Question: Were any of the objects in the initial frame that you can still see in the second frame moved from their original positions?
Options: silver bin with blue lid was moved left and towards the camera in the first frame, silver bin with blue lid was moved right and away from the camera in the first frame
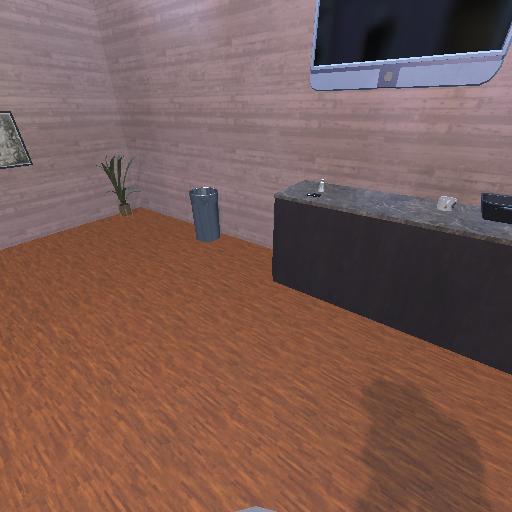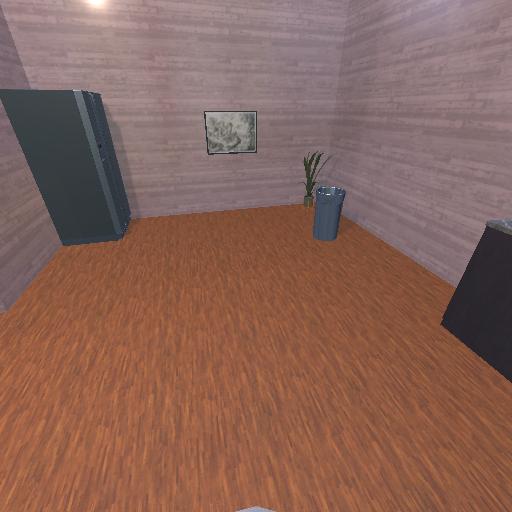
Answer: silver bin with blue lid was moved left and towards the camera in the first frame